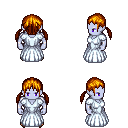
a pixel art fantasy rpg character, male body template, dark elf, purple skin, underdress, teal pants, dark blonde twin-tailed hairstyle, gold boots, four views (front, back, left, right), 2x2 character sprite sheet, small pixel art, hard edges, no anti-aliasing